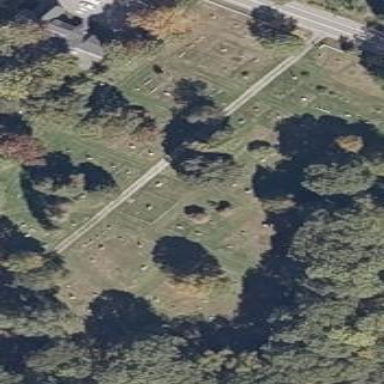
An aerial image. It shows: Graveyard.